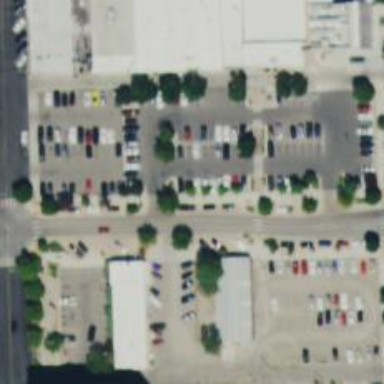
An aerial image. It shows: Parking space.